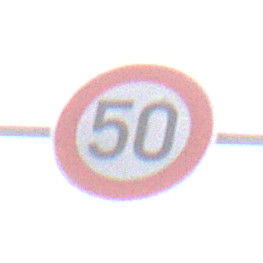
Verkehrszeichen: Geschwindigkeit50
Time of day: Midday
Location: Outdoor (Nature)
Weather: PartlyCloudy
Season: NotSpecified
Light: Natural